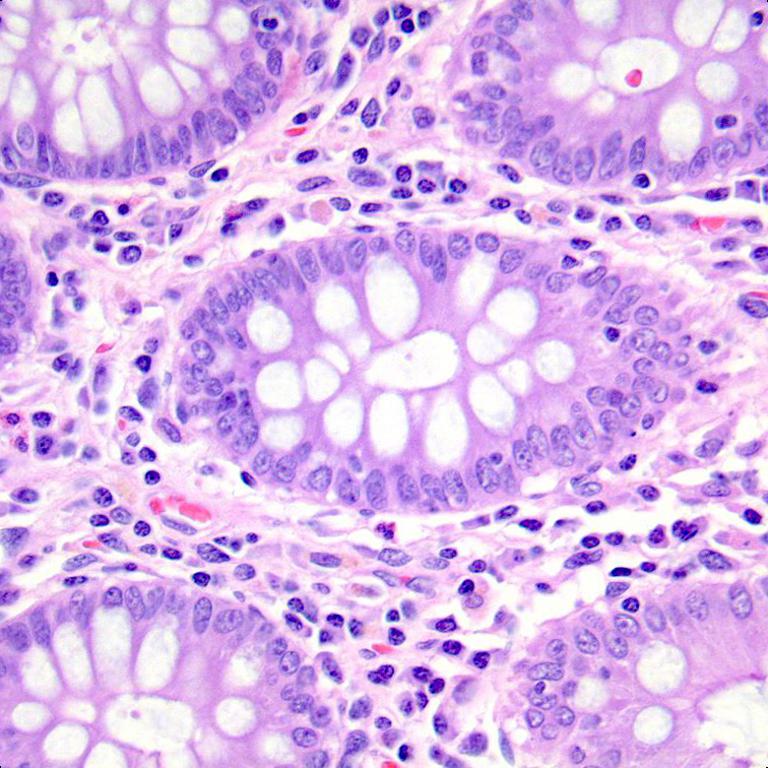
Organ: colon
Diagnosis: benign